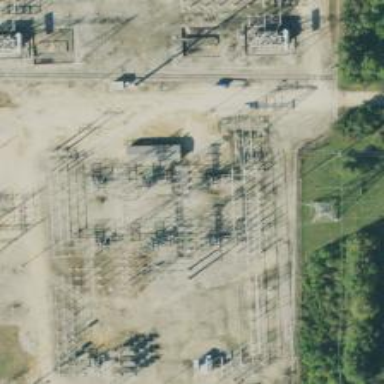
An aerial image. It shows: Switch used for power control.